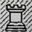
Piece: wR